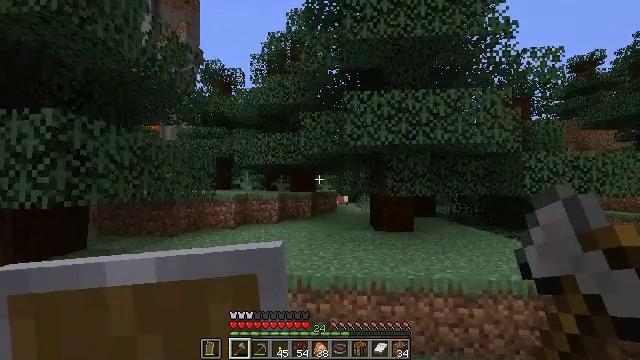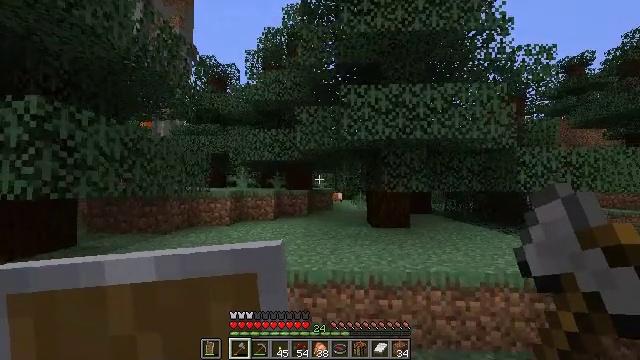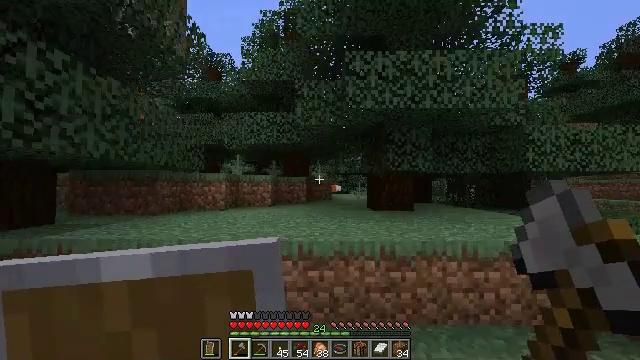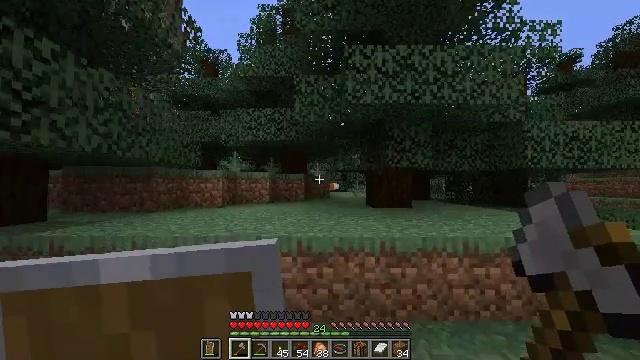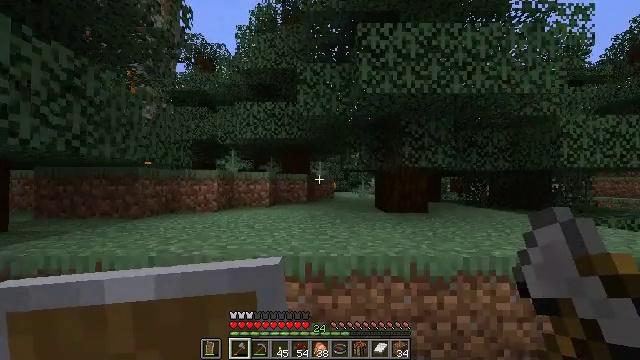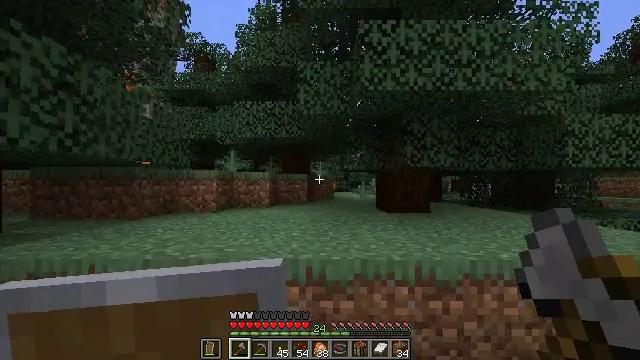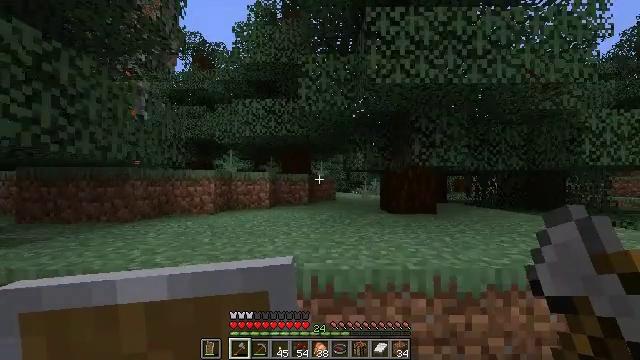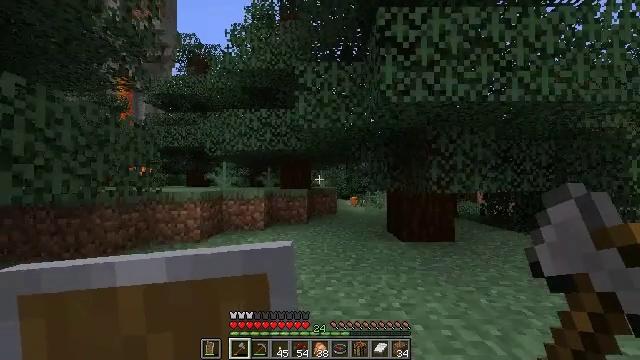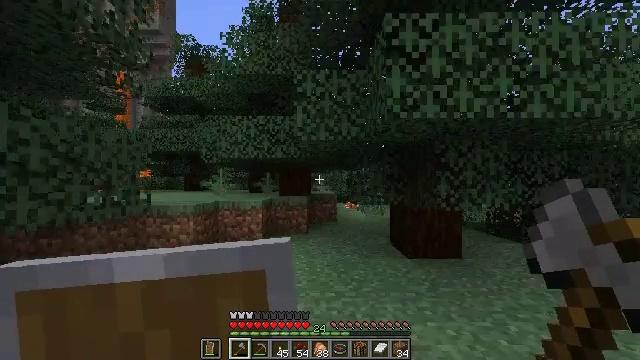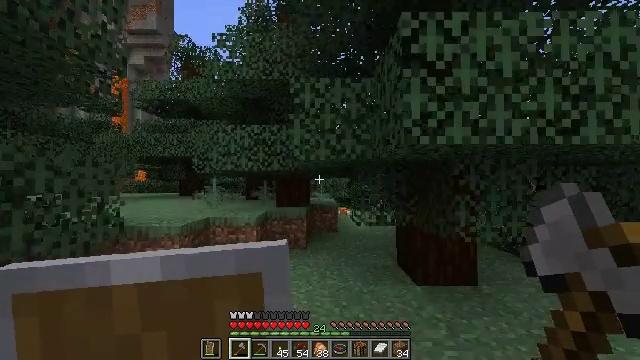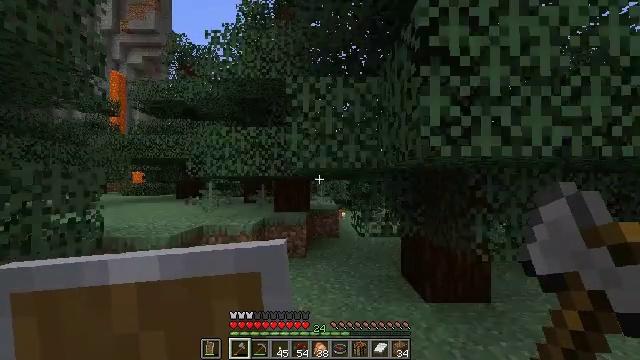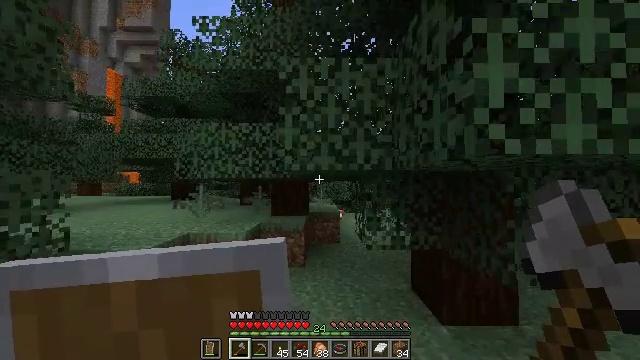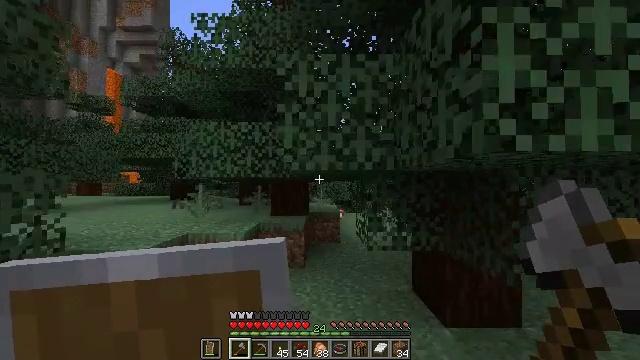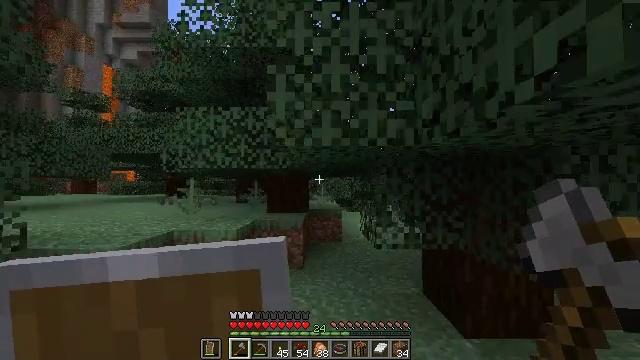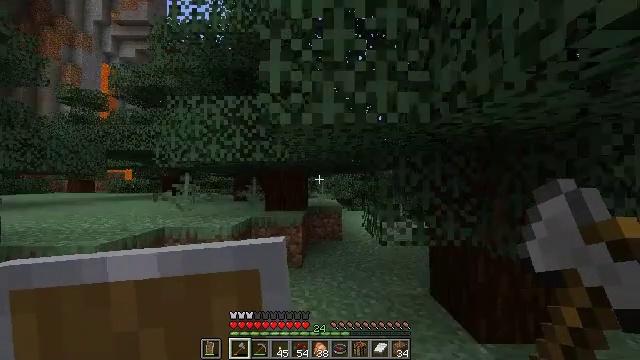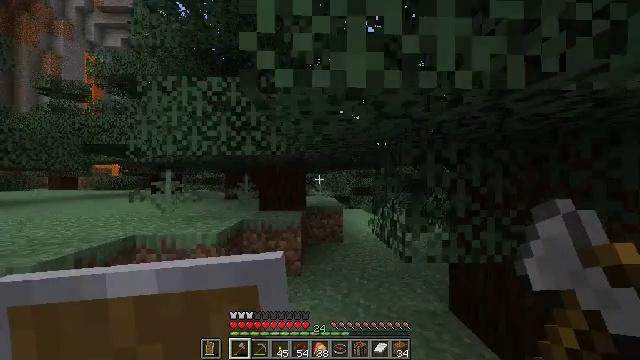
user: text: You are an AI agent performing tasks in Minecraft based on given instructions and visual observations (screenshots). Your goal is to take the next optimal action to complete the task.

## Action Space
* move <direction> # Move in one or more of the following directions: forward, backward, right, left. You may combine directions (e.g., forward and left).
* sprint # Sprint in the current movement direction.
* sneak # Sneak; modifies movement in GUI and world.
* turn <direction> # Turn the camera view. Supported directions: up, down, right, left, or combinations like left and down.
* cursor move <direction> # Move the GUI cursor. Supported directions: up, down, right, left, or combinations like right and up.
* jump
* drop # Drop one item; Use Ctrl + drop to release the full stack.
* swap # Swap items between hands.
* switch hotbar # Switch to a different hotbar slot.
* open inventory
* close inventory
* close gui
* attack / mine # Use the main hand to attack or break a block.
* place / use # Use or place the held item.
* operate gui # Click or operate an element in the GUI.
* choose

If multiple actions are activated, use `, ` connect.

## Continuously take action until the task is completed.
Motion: motion action
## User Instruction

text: Punch the spruce leaves to get saplings.
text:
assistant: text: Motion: move forward and move left, turn right
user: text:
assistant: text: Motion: move forward, turn right
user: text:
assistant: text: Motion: move forward
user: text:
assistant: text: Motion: move forward
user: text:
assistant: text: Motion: move forward
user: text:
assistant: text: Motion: move forward, jump
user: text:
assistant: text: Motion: move forward, jump
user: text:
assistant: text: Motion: move forward, jump
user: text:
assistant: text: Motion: move forward
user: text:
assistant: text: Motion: move forward
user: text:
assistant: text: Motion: move forward
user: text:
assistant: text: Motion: move forward
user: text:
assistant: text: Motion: move forward
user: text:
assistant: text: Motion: move forward and move left
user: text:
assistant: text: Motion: move forward and move left, turn right
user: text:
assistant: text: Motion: move forward and move left, turn right
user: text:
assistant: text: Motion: move forward and move left, turn right and down
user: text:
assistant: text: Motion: move forward, turn right
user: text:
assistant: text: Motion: move forward
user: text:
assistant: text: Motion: move forward
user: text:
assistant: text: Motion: move forward, turn right
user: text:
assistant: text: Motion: move forward, turn right and down
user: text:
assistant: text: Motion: move forward, turn right
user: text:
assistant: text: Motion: move forward
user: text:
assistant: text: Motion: move forward
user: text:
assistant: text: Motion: move forward
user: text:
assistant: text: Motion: move forward and move right
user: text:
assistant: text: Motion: move forward and move right
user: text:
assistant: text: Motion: move forward and move right
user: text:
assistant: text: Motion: move forward